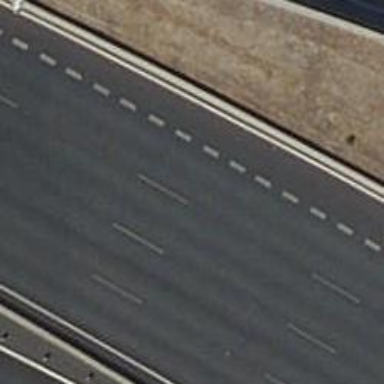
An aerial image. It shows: Asphalt motorway.